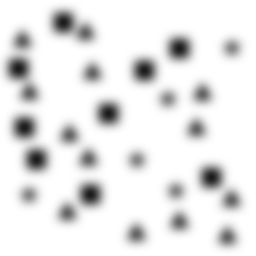
Squares: 9
Triangles: 13
Stars: 5
Total shapes: 27